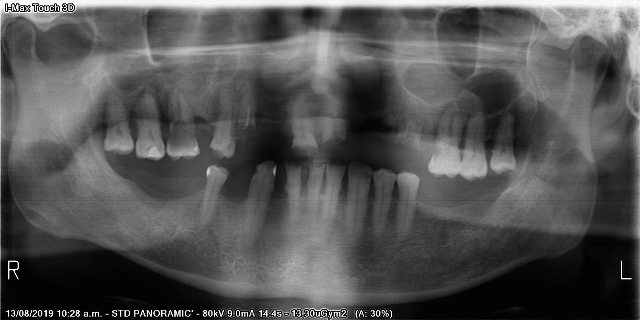
adult